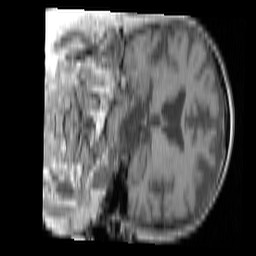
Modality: T1w
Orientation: coronal
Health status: ill
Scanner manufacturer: siemens
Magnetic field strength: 3 T
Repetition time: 0.4 s
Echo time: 0.00272 s